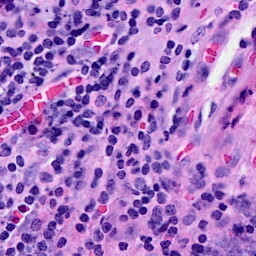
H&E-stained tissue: Breast